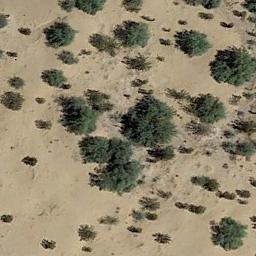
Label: chaparral